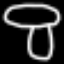
Label: mushroom